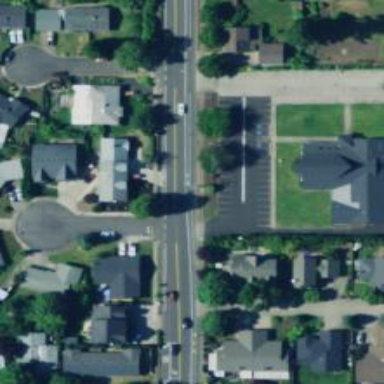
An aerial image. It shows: Unmarked road crossing.